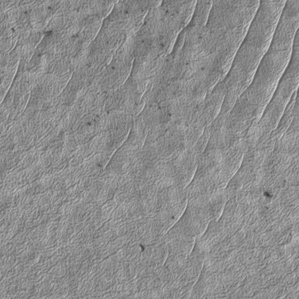
Label: frost